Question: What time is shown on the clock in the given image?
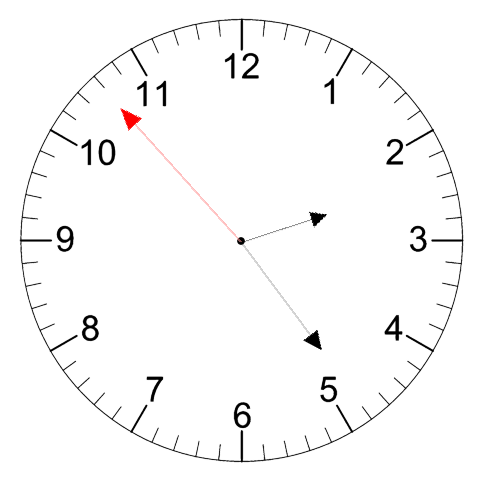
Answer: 02:23:53